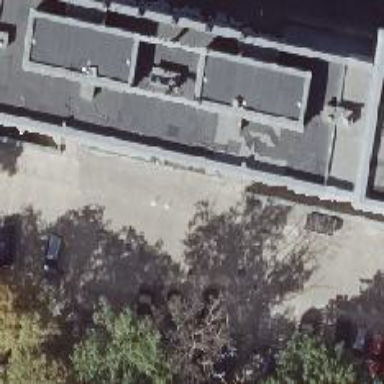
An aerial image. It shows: Concrete service alley with separate parking on both sides.